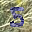
Label: 5